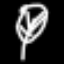
Label: leaf